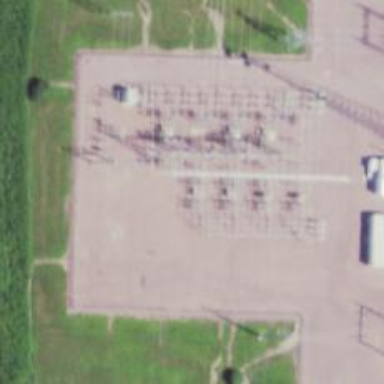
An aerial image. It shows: Switch used for power control.